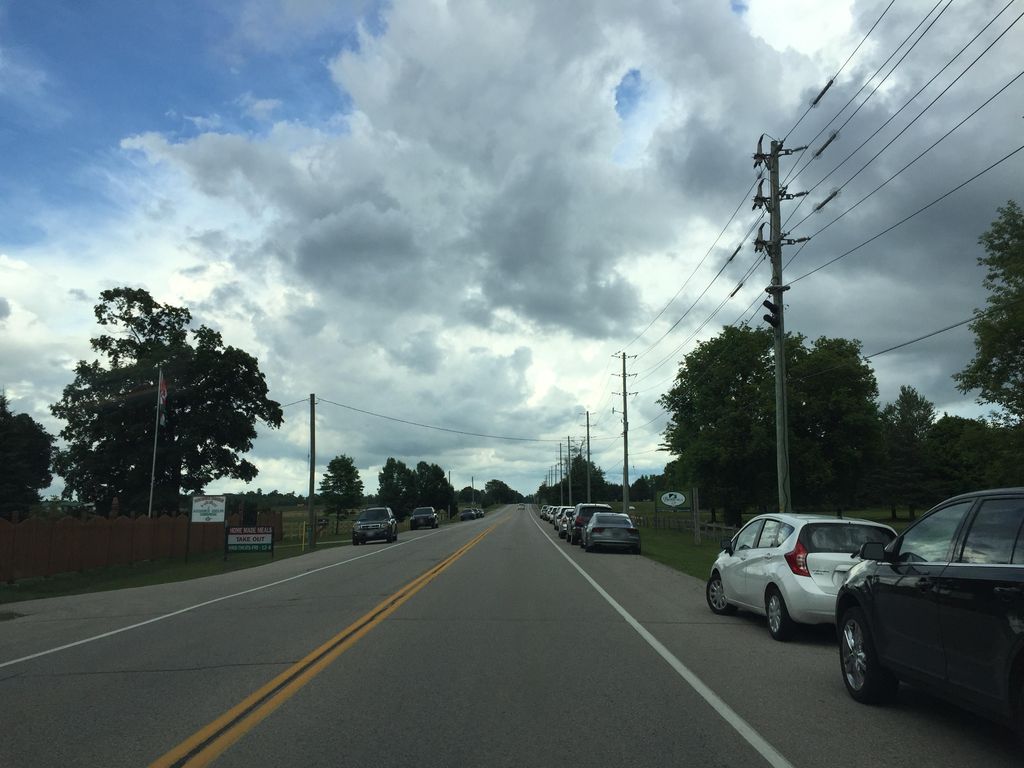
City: kitchener-waterloo